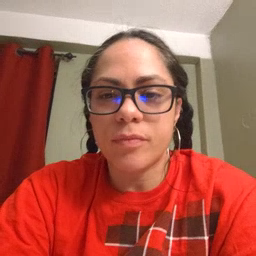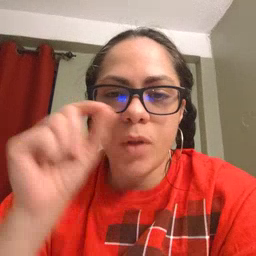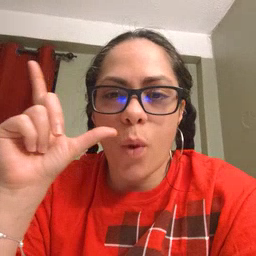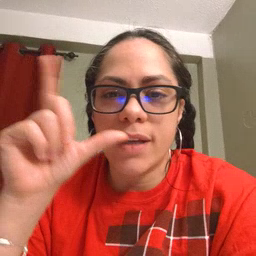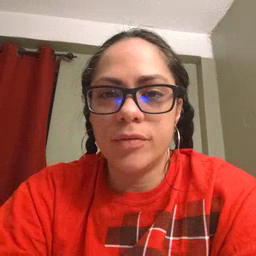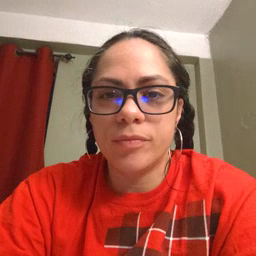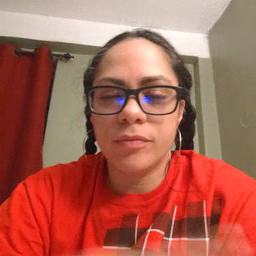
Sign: awake